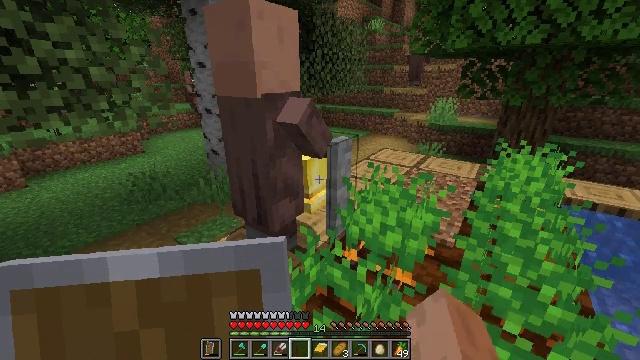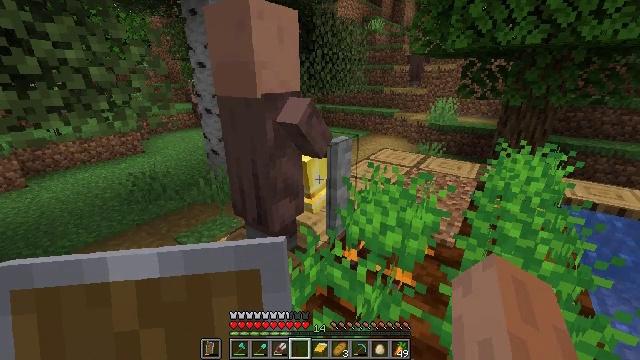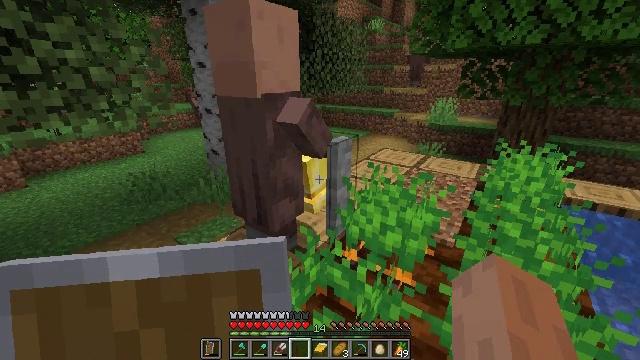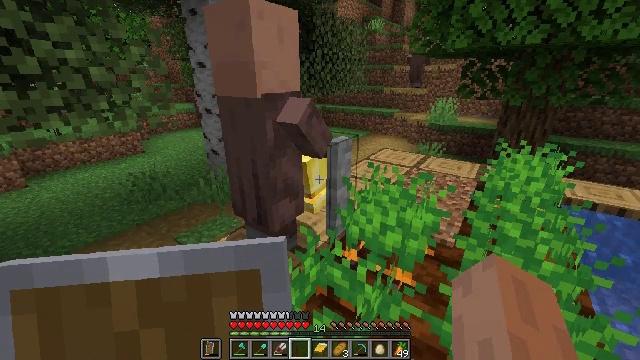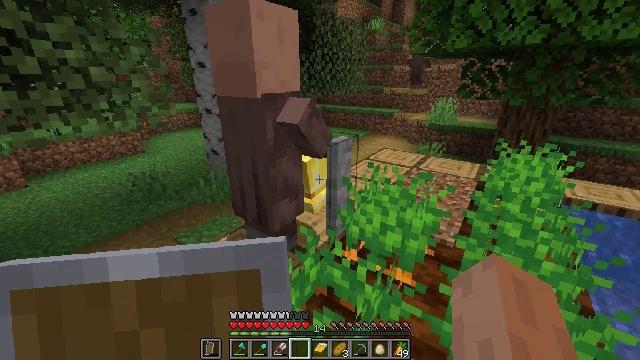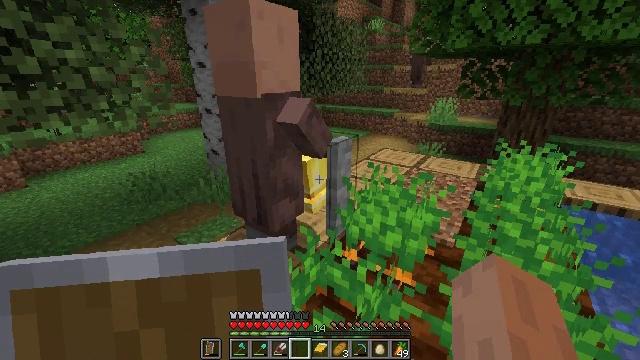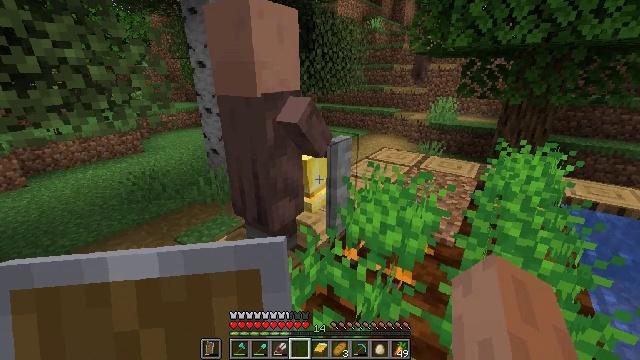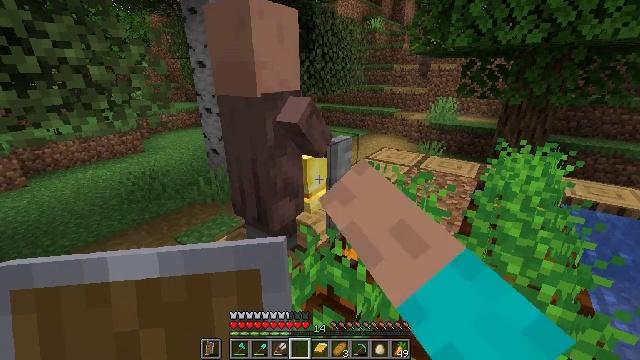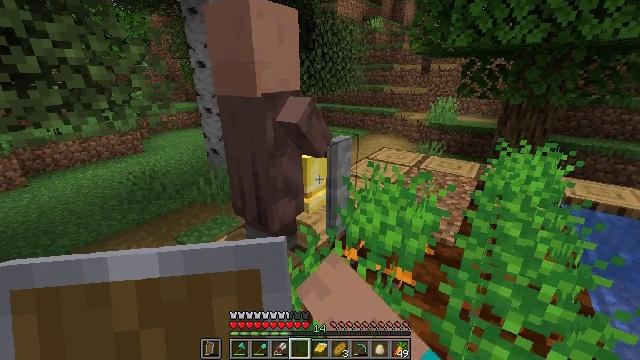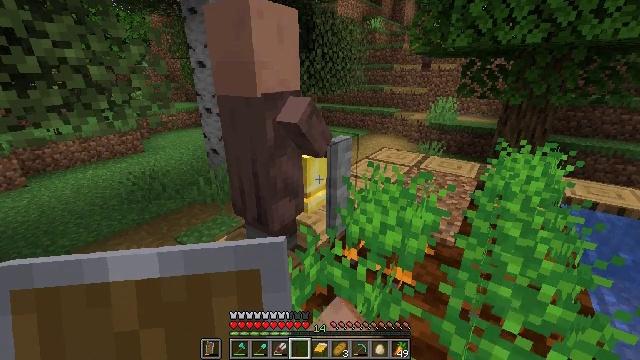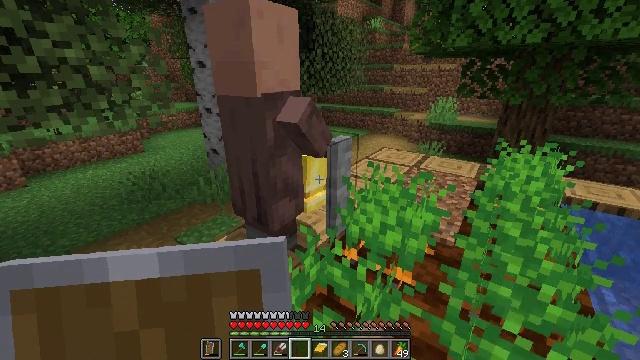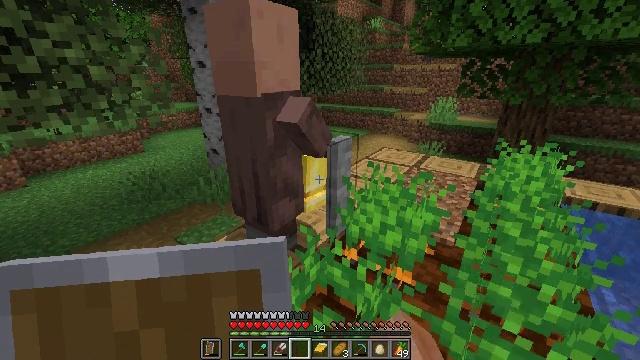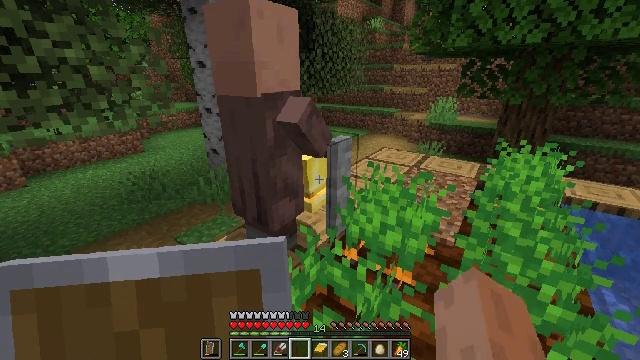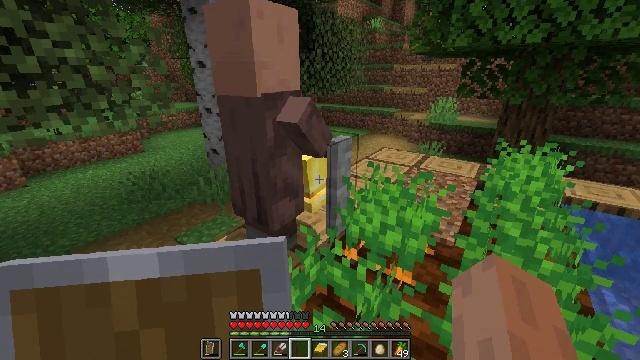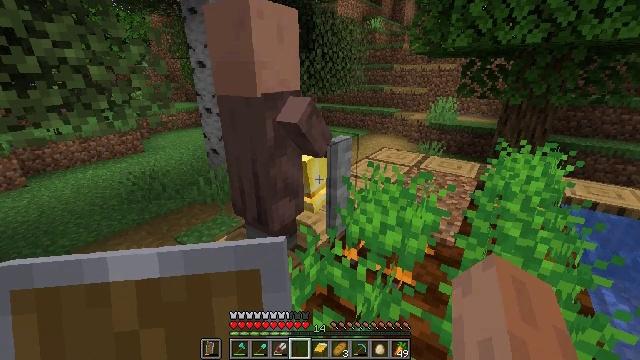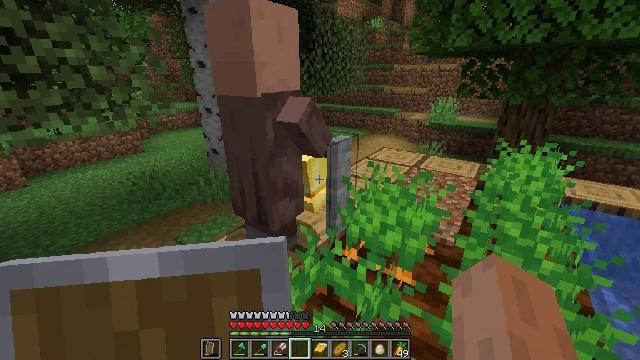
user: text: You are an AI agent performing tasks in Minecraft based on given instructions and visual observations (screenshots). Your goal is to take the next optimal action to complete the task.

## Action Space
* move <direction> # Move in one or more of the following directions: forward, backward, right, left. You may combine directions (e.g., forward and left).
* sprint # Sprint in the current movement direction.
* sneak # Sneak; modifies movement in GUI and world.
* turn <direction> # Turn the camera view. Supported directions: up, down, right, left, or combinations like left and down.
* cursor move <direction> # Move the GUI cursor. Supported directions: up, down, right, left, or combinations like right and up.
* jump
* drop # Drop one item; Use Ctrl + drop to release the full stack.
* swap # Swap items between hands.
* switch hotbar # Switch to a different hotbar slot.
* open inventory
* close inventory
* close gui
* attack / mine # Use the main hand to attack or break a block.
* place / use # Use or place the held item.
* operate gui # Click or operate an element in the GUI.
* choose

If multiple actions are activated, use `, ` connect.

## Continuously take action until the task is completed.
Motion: motion action
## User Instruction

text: Attack the bell to remove it.
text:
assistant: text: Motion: no_op
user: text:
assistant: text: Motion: no_op
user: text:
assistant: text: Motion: no_op
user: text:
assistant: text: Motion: no_op
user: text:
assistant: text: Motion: no_op
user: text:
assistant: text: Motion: use / place
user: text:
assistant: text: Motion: use / place
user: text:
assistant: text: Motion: use / place
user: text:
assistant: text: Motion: no_op
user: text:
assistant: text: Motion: no_op
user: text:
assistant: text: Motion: no_op
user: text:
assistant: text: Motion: no_op
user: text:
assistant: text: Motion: no_op
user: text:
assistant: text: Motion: no_op
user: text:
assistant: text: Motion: no_op
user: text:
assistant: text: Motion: no_op
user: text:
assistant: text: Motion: no_op
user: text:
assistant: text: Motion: use / place
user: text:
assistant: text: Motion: use / place
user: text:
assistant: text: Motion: use / place
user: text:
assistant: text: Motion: use / place
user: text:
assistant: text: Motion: no_op
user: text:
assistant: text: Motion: no_op
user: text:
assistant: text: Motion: no_op
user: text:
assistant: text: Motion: no_op
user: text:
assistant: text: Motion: no_op
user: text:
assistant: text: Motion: no_op
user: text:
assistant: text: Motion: no_op
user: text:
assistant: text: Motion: no_op
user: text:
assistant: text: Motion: no_op